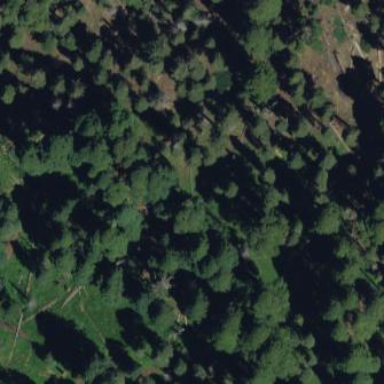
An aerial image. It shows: Monument located in evergreen needle-leaved woodland.